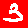
Digit: 3